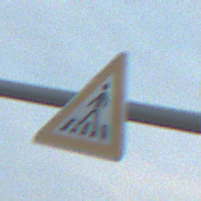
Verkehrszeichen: FussgaengerueberwegRechts
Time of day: SunriseSunset
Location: Outdoor (RoadRail)
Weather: PartlyCloudy
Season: NotSpecified
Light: Natural